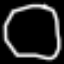
Label: octagon